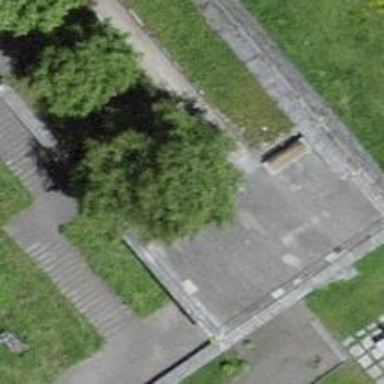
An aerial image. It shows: Bench.